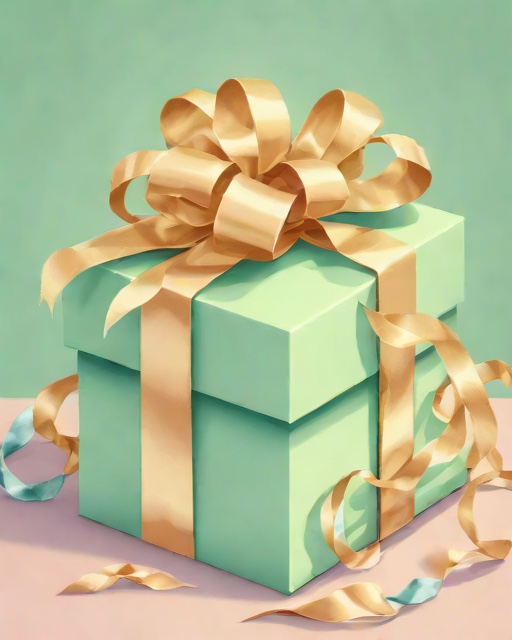
Category: Thank You